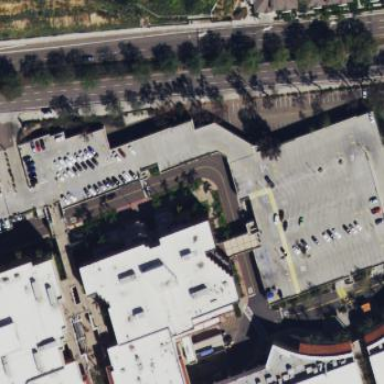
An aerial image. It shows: Commercial building.